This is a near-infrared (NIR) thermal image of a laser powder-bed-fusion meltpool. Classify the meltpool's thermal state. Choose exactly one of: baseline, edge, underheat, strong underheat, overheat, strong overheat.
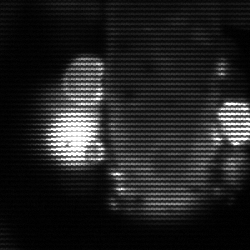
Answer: strong underheat